Question: What files can be converted?
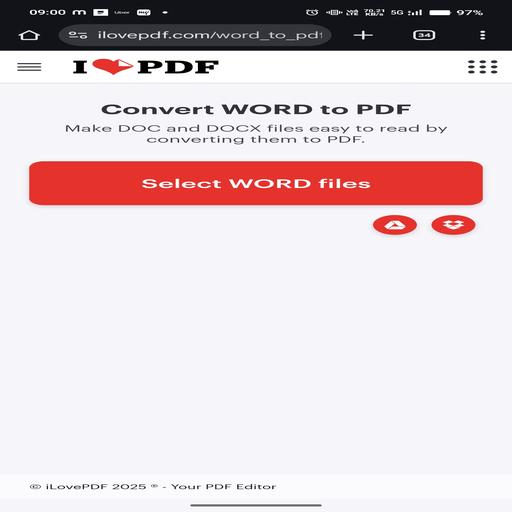
Answer: DOC, DOCX